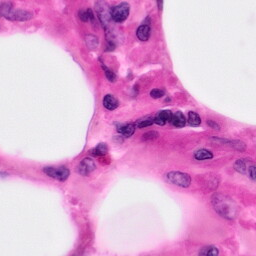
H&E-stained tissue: Pancreatic